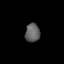
Tissue: lung
Cell type: Epithelial cells
Senescence score: 0.1827
Nuclear area (px): 271
Mean DAPI intensity: 95.565